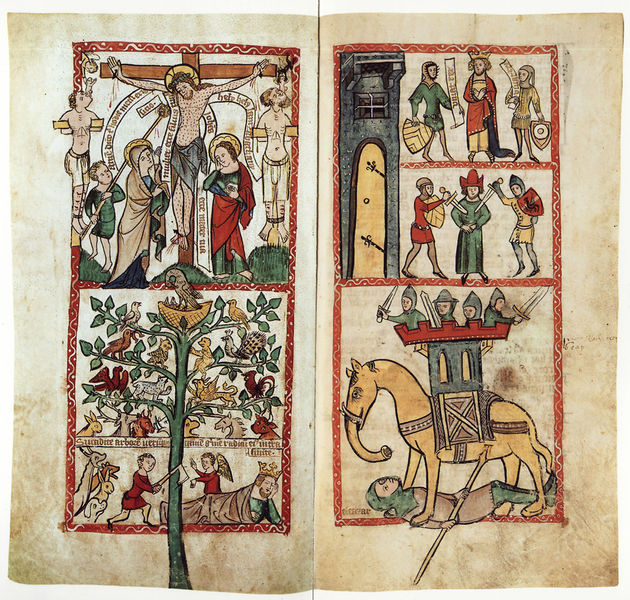
Titel: Heilsspiegel
Schlagwörter: baum, grün, rot, tiere, johannes, vögel, bauern, turm, schrift, könig, schild, buch, kreuz, seite, schwerter, wappen, christus, jesus, kreuzigung, wesen, nest, heilige, maria, elefant, buchmalerei